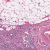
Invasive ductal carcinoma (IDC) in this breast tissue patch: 1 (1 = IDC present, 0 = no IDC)